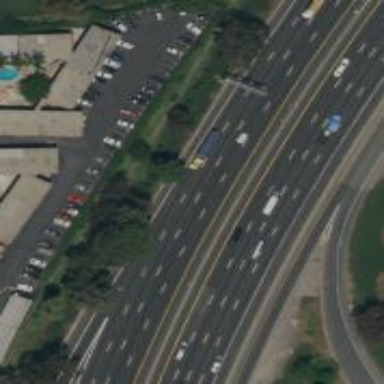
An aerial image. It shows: Motorway junction.